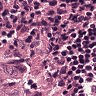
Metastatic tissue present: yes